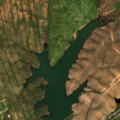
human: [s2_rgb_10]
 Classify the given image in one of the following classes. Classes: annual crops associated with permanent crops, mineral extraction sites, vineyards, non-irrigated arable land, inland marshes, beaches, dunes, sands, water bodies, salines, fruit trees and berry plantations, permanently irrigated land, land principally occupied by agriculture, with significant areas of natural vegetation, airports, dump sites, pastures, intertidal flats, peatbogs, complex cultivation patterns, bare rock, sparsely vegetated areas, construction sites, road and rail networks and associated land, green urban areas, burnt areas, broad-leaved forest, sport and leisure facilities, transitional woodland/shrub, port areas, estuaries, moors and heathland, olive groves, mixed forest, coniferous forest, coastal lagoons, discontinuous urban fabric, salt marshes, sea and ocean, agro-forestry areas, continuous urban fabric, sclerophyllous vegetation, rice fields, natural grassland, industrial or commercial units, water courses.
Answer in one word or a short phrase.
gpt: permanently irrigated land, vineyards, olive groves, agro-forestry areas, transitional woodland/shrub, water bodies